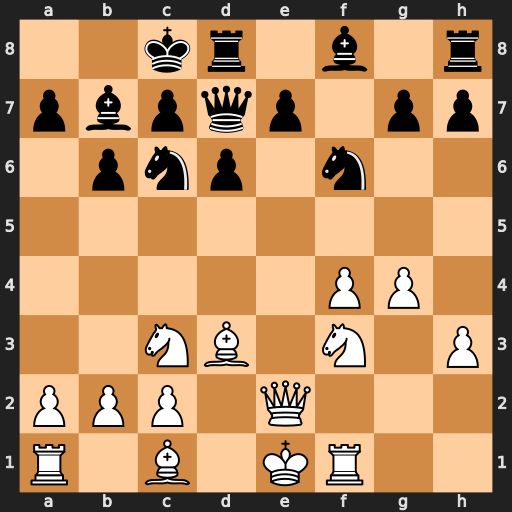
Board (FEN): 2kr1b1r/pbpqp1pp/1pnp1n2/8/5PP1/2NB1N1P/PPP1Q3/R1B1KR2
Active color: w
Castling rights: Q
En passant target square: -
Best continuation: Bf5 e6 Bxe6 Qxe6 Qxe6+